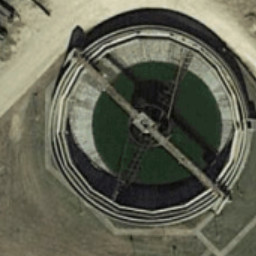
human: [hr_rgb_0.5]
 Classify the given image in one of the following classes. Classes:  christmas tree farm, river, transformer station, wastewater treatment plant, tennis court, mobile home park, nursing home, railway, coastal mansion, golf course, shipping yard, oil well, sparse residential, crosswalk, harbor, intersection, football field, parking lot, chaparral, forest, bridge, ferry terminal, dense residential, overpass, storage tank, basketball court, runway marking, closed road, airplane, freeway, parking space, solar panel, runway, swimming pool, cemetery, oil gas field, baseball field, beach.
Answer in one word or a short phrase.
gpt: wastewater treatment plant